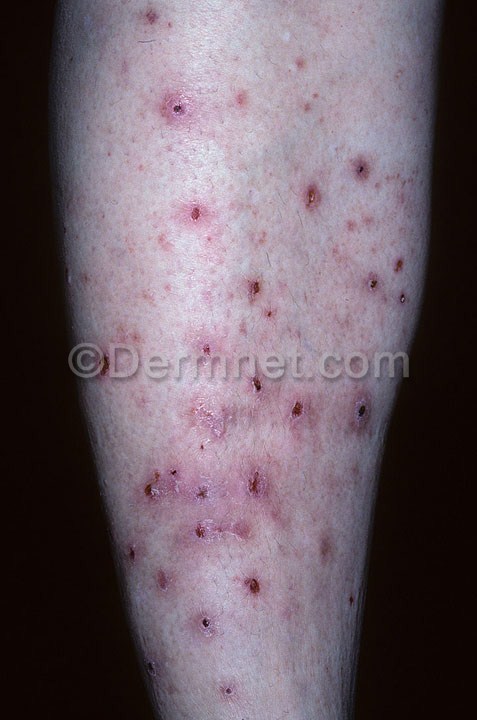
Disease: Cellulitis Impetigo and other Bacterial Infections